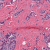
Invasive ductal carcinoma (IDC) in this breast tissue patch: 0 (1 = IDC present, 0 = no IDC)